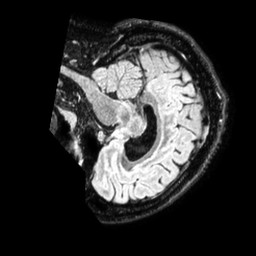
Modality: FLAIR
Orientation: sagittal
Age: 20
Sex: male
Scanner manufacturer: philips
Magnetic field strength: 1.5 T
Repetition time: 4.8 s
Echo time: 0.3364 s